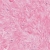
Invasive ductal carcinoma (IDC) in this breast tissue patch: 0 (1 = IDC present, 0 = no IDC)